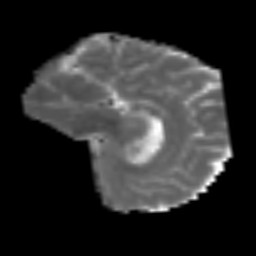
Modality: MD
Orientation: sagittal
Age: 58
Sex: female
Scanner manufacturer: siemens
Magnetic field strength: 3 T
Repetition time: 3.2 s
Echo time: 0.081 s